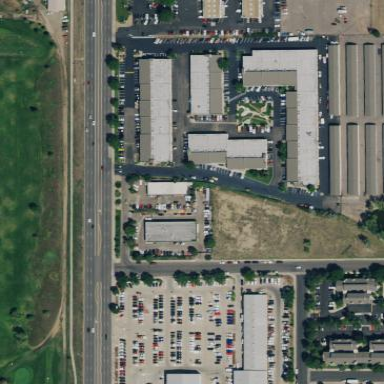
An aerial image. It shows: Retail area.